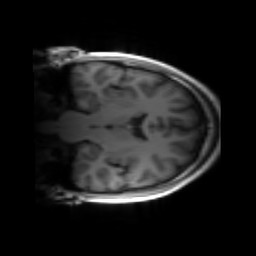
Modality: inplaneT1
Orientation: coronal
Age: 22
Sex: male
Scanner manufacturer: siemens
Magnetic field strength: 3 T
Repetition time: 1.2 s
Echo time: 0.00251 s